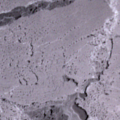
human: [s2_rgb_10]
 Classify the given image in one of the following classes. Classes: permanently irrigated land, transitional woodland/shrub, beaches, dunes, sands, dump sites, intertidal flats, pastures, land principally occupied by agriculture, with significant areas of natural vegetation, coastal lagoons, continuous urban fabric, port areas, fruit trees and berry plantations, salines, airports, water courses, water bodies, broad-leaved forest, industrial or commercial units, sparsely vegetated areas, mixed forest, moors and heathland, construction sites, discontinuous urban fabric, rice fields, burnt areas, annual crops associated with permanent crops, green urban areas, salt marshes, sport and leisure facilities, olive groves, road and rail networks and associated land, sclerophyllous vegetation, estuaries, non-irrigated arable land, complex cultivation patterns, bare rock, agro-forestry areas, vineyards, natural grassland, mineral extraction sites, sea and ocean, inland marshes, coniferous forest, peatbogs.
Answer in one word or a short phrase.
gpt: sea and ocean